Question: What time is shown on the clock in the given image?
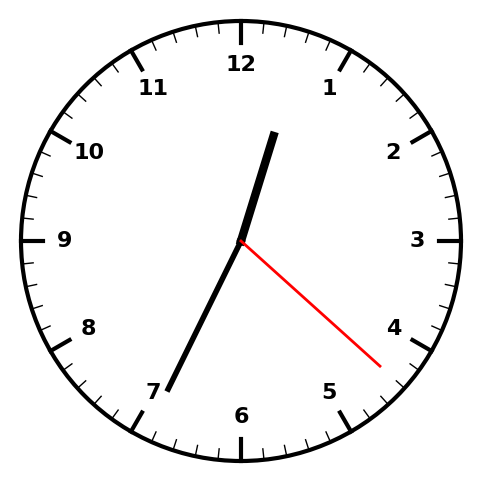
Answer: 12:34:22